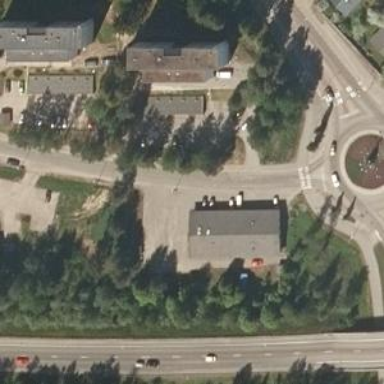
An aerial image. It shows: Residential road with asphalt surface. There is separate sidewalk and cycle track.